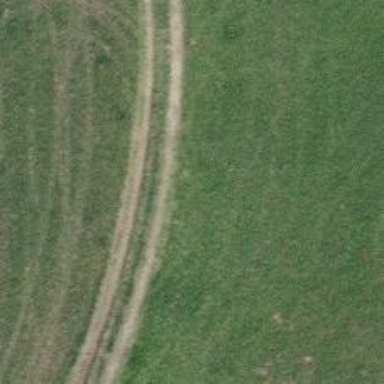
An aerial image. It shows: Gravel track with Grade 3 quality.